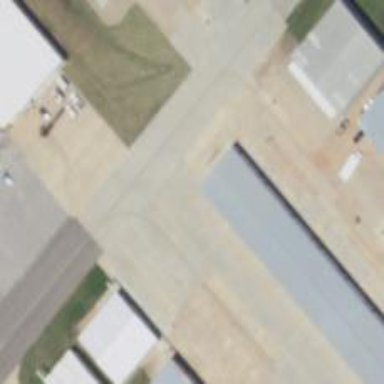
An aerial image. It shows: View of taxiway at the airport.